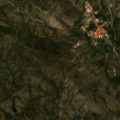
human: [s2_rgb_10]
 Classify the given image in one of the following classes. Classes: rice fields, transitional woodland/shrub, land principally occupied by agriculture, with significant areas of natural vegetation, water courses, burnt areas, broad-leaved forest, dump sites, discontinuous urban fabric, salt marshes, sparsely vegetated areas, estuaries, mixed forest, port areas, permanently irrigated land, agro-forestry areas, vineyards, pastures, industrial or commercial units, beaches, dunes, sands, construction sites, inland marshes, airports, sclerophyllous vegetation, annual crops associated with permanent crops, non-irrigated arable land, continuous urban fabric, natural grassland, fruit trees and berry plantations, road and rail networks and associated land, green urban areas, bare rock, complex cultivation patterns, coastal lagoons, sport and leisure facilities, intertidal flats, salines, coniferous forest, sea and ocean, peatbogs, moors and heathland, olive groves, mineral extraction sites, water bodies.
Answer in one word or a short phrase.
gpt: non-irrigated arable land, complex cultivation patterns, land principally occupied by agriculture, with significant areas of natural vegetation, transitional woodland/shrub